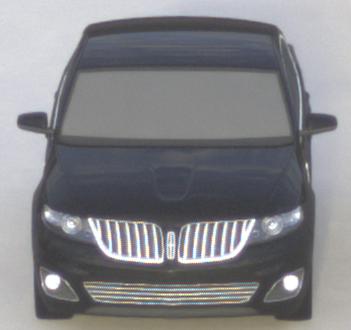
Make: Lincoln
Model: MKS
Detailed model: -
Model produced from: 2008
Model produced until: 2011
Doors: 4
Color: black
Road condition: dry road
Daytime: morning or afternoon
Contrast: medium contrast